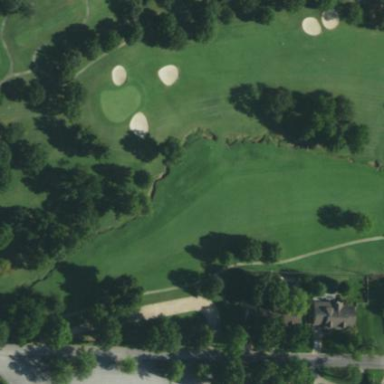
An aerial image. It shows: Golf fairway surrounded by grass.